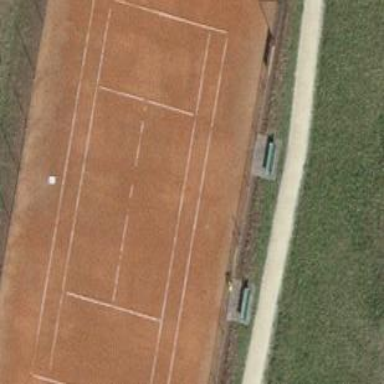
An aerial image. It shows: Tennis court on the leisure land pitch.